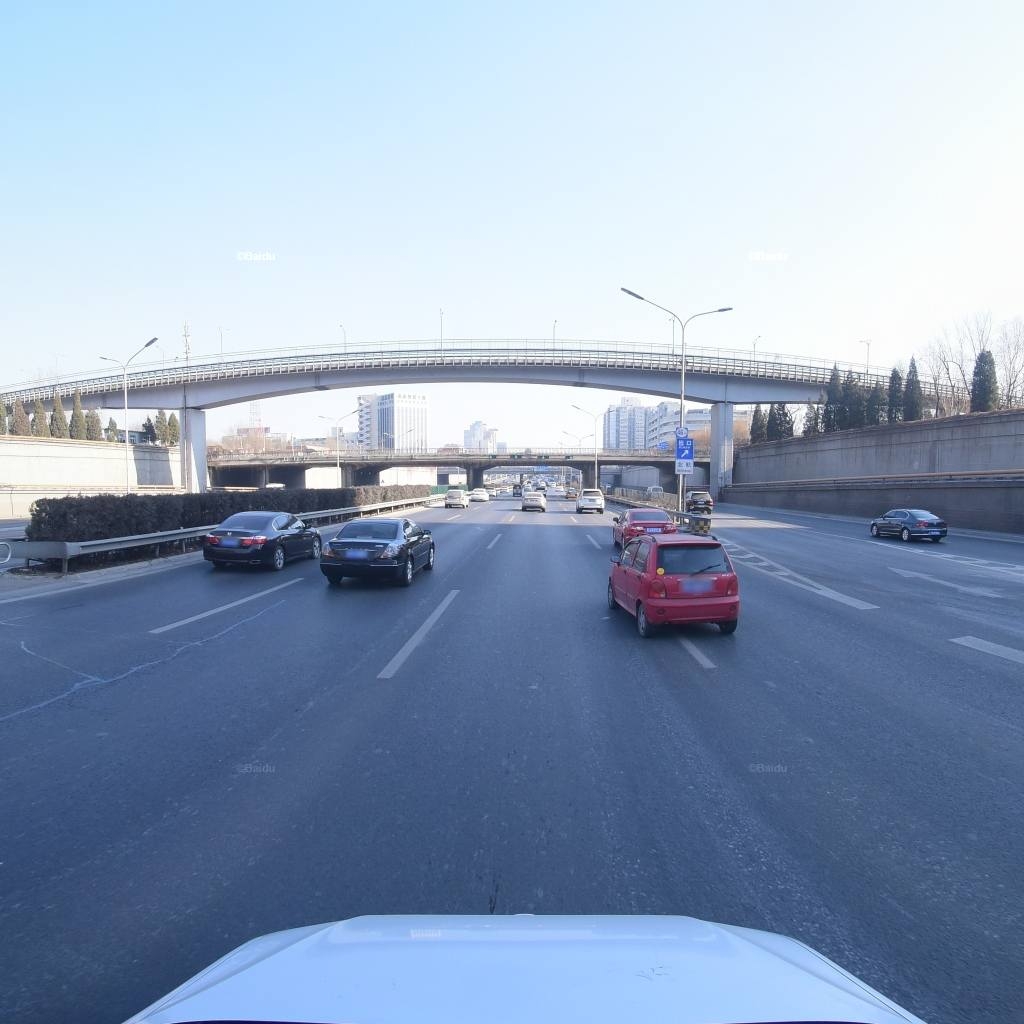
Region: Haidian
Road damage annotations: longitudinal patch, transverse patch